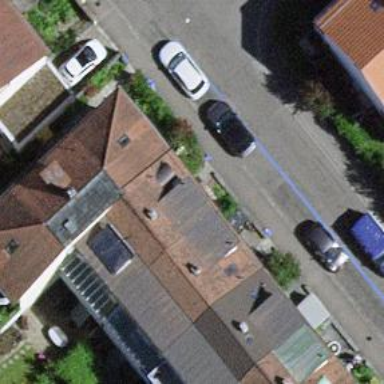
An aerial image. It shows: Terrace building.